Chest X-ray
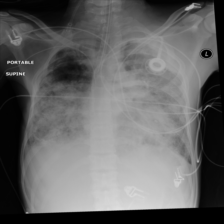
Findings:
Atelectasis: negative
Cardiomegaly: negative
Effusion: negative
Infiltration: negative
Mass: negative
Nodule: negative
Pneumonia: negative
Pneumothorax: negative
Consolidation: negative
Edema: negative
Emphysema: negative
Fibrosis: negative
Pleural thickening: negative
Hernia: negative